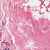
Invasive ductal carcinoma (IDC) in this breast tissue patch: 0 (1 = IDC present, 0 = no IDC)